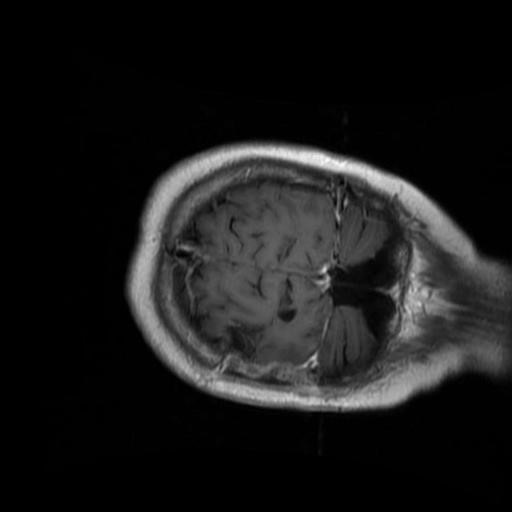
Label: brain_glioma